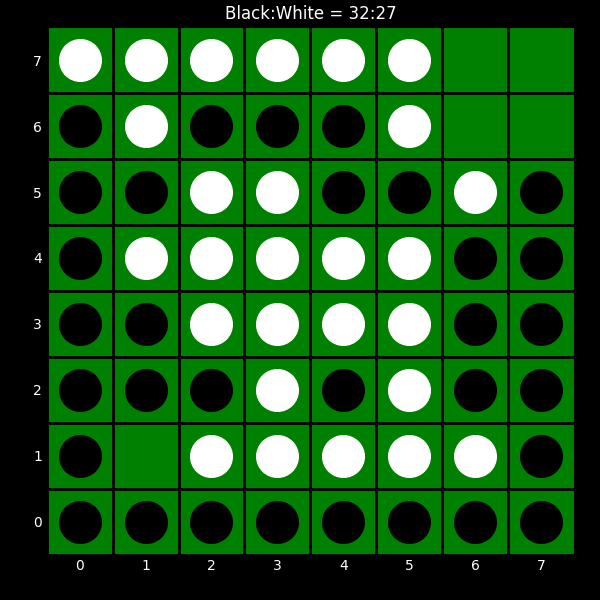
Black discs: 32
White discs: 27